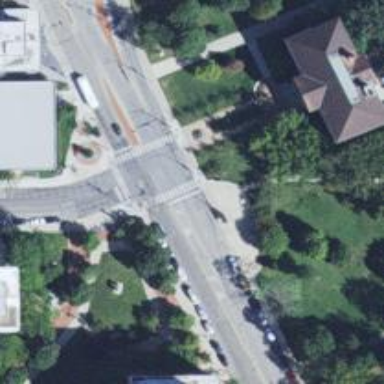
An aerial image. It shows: Crossing footway with zebra markings.